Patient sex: M
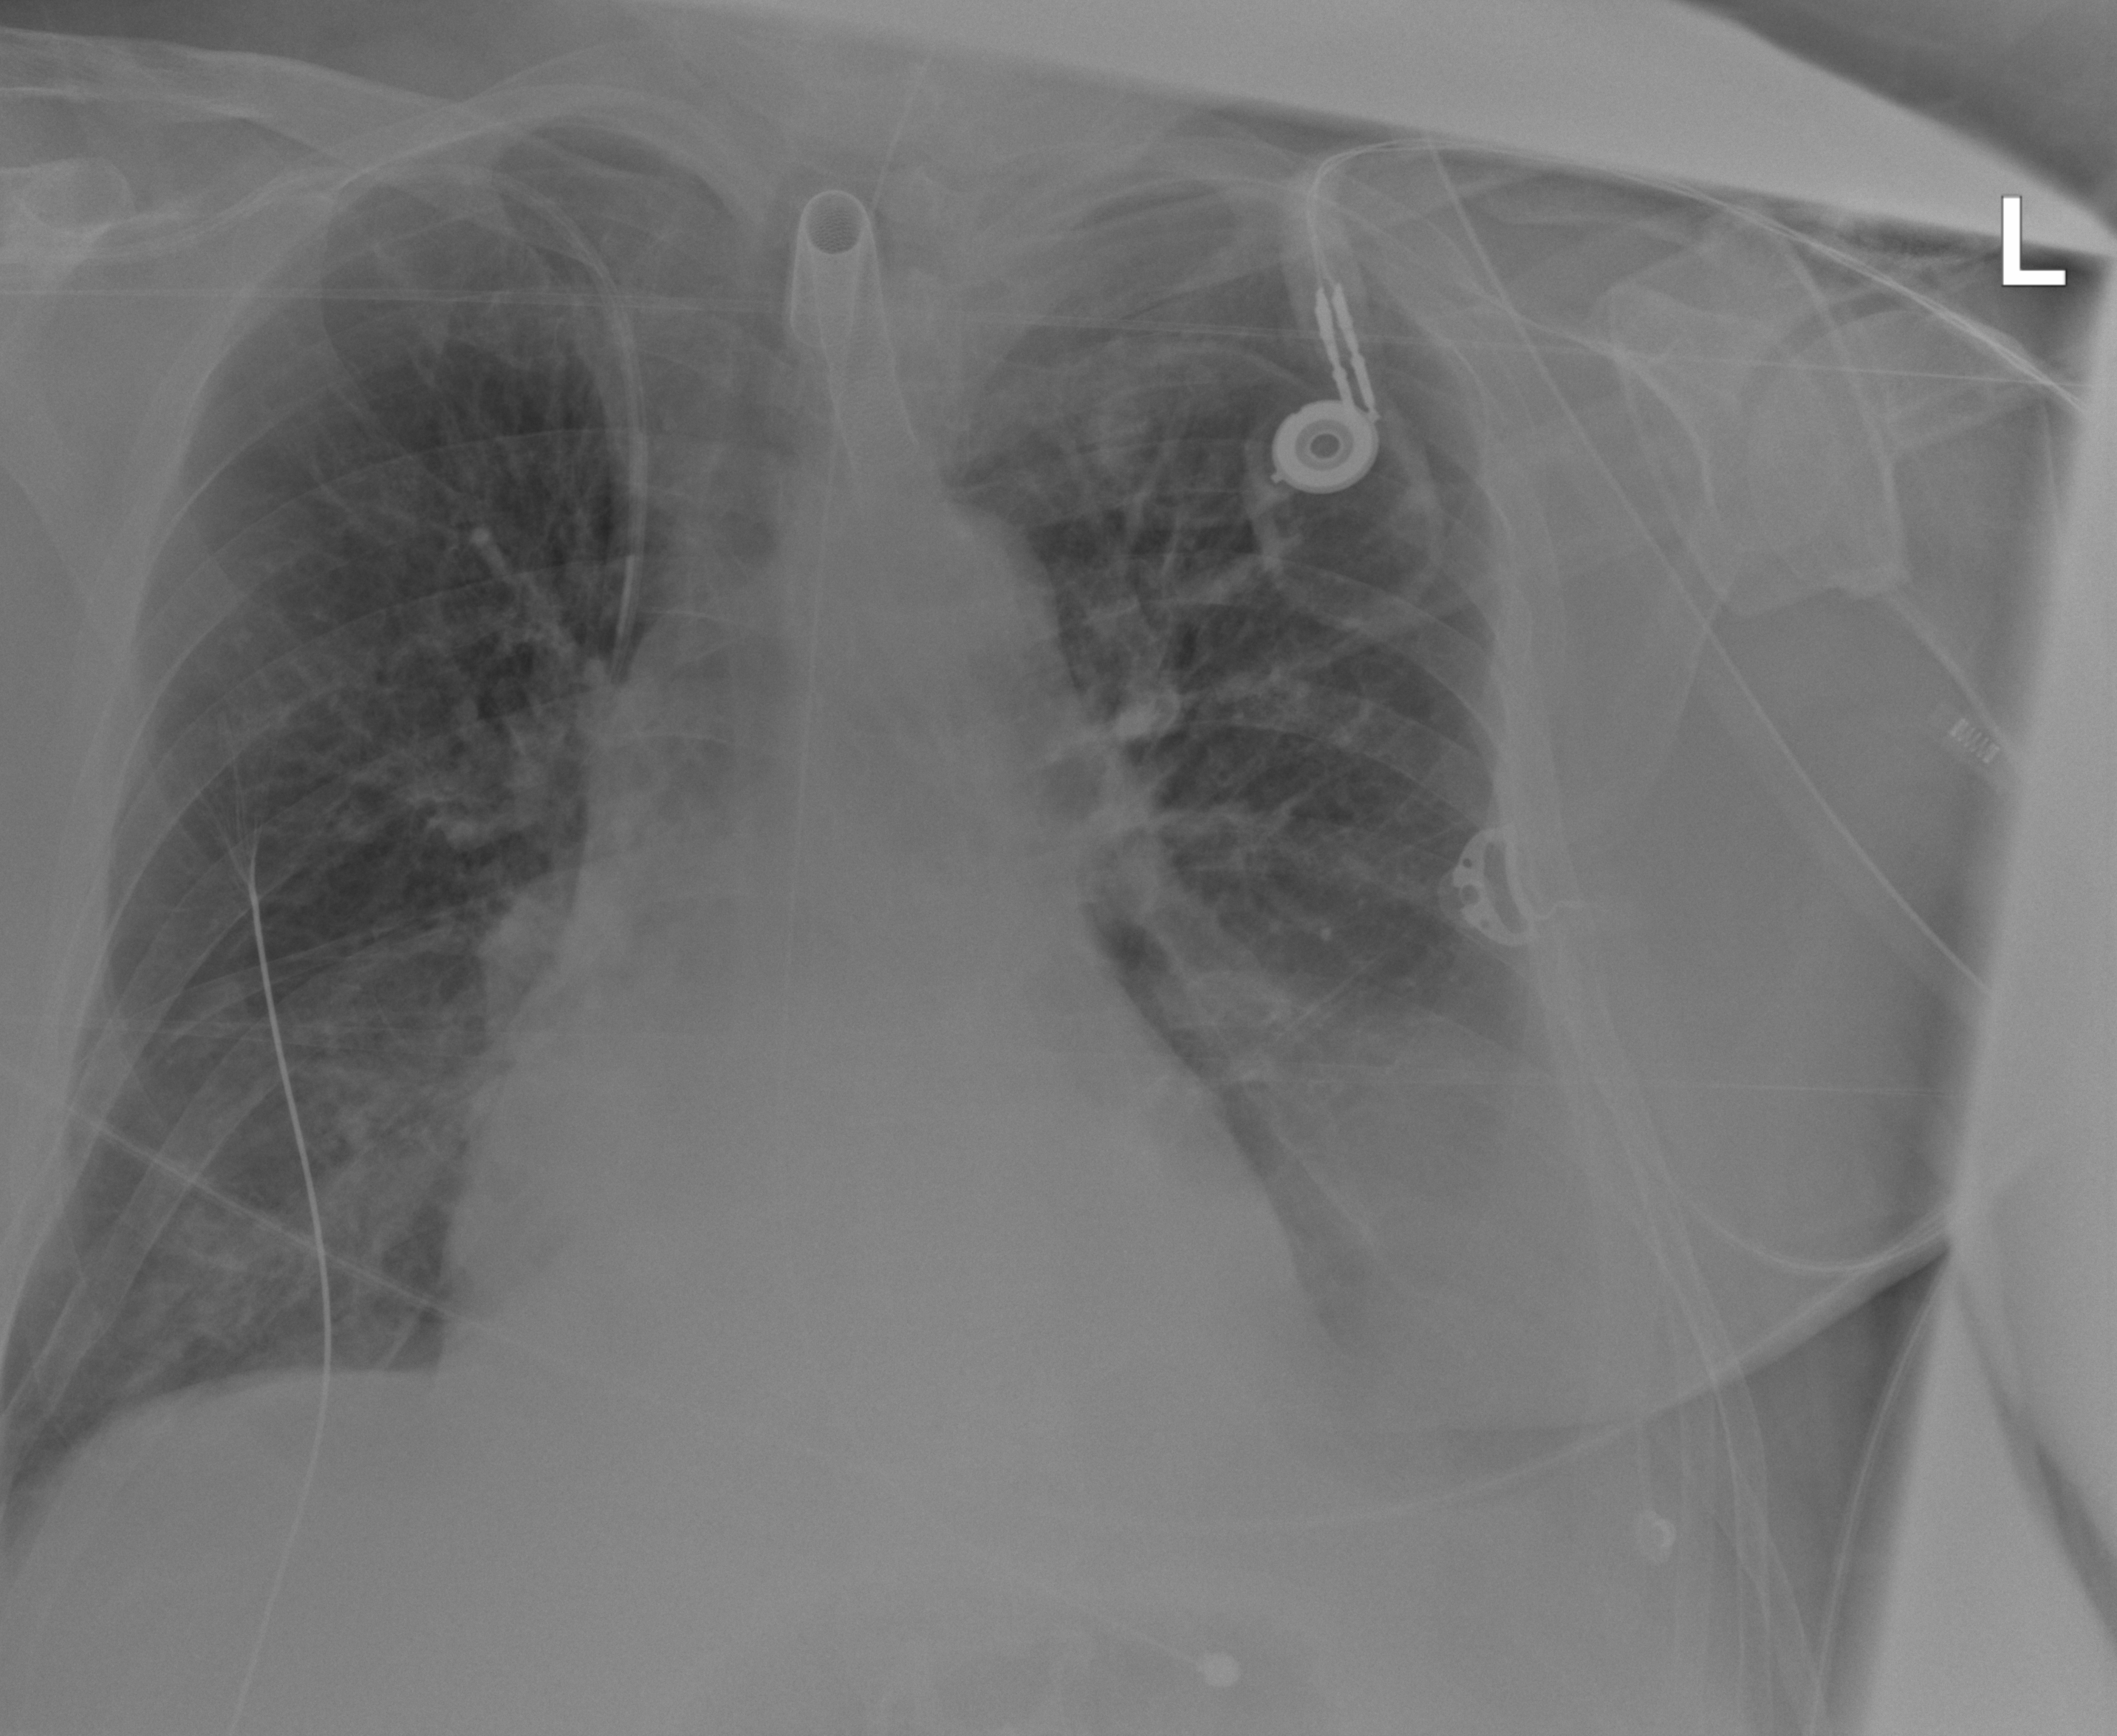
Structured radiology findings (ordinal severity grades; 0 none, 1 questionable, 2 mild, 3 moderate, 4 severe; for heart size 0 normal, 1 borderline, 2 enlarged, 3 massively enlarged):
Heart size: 2
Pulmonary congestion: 2
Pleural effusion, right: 0
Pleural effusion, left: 3
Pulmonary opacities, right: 2
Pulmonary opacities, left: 2
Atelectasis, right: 2
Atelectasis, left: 3